Field crop: maize
Growth stage: 2
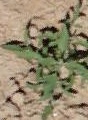
Species: atriplex